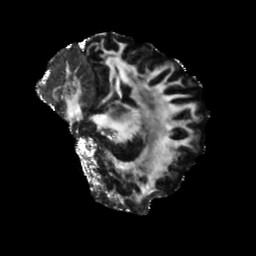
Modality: FA
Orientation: sagittal
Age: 23
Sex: female
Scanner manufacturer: siemens
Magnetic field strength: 6.98 T
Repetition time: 7.776 s
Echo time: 0.076 s